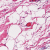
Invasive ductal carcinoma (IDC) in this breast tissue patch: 0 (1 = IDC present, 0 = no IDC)